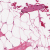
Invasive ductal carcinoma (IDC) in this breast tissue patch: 0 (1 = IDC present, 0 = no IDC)